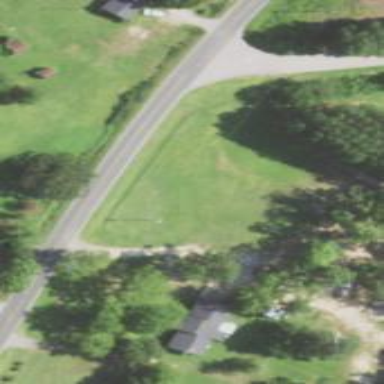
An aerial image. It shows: Driveway leading to service road.